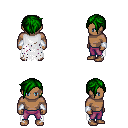
a pixel art fantasy rpg character, male body template, human, dark skin, white tattered cape, magenta pants, green pixie cut hairstyle, white cloth bracers, four views (front, back, left, right), 2x2 character sprite sheet, small pixel art, hard edges, no anti-aliasing